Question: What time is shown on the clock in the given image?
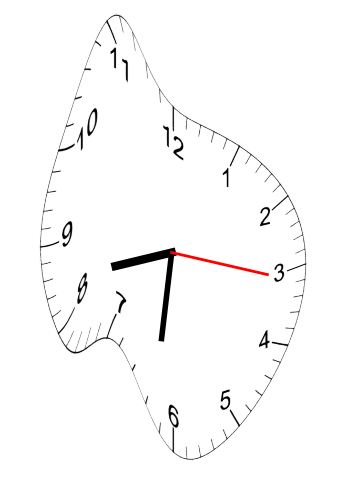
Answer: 08:31:16